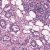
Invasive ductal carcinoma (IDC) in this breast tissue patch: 1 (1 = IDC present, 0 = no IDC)